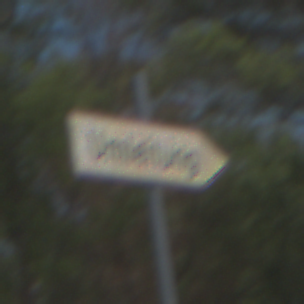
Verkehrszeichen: UmleitungswegweiserRechtsweisend
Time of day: Midday
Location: Outdoor (Nature)
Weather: Clear
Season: NotSpecified
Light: Natural